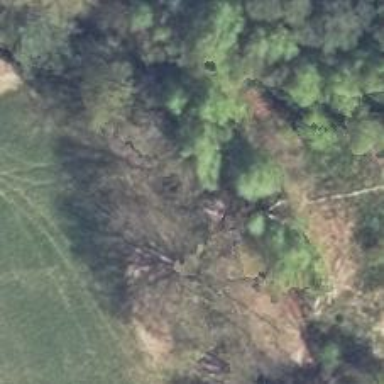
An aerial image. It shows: Hunting stand.